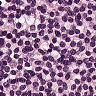
Metastatic tissue present: no